Question: How do I get TeamCity to output messages in the build log with Powershell?
I am using TeamCity 7.1.
Here is my Powershell Build Step:
The script is:
'''
write-host "##teamcity[message 'Getting production info']"
if ($LASTEXITCODE -ne 0) {
write-host "##teamcity[message 'Production Remote Not Found: Creating Remote']"
write-host "##teamcity[message 'Pushing to Remote']"
#git push production
} else {
write-host "##teamcity[message 'write-output: Production Remote Found: Pushing to Remote']"
#git push production
}
'''
And the only thing I am getting in the build log is:
'''
[17:02:58]Skip checking for changes - changes are already collected
[17:02:59]Publishing internal artifacts (1s)
[17:03:00][Publishing internal artifacts] Sending build.start.properties.gz file
[17:02:59]Clearing temporary directory: C:\BuildAgent2 empuildTmp
[17:02:59]Checkout directory: C:\BuildAgent2\workHV9b6a04f96908d
[17:02:59]Updating sources: agent side checkout
[17:02:59][Updating sources] VCS Root: Portal Master
[17:02:59][VCS Root: Portal Master] revision: c5c6a9a0d491ee2c64ce98e48b0d67c422237698
[17:02:59][VCS Root: Portal Master] Resetting Portal Master in C:\BuildAgent2\workHV9b6a04f96908d to revision c5c6a9a0d491ee2c64ce98e48b0d67c422237698
[17:02:59]Starting: C:\Windows\sysnative\cmd.exe /c C:\Windows\System32\WindowsPowerShell1.0\powershell.exe -NonInteractive -File C:\BuildAgent2 empuildTmp\powershell1349912883332714566.ps1
[17:02:59]in directory: C:\BuildAgent2\workHV9b6a04f96908d
[17:03:00]
[17:03:00]
[17:03:00]
[17:03:00]Process exited with code 0
[17:03:00]Publishing internal artifacts
[17:03:00][Publishing internal artifacts] Sending build.finish.properties.gz file
[17:03:00]Build finished
'''
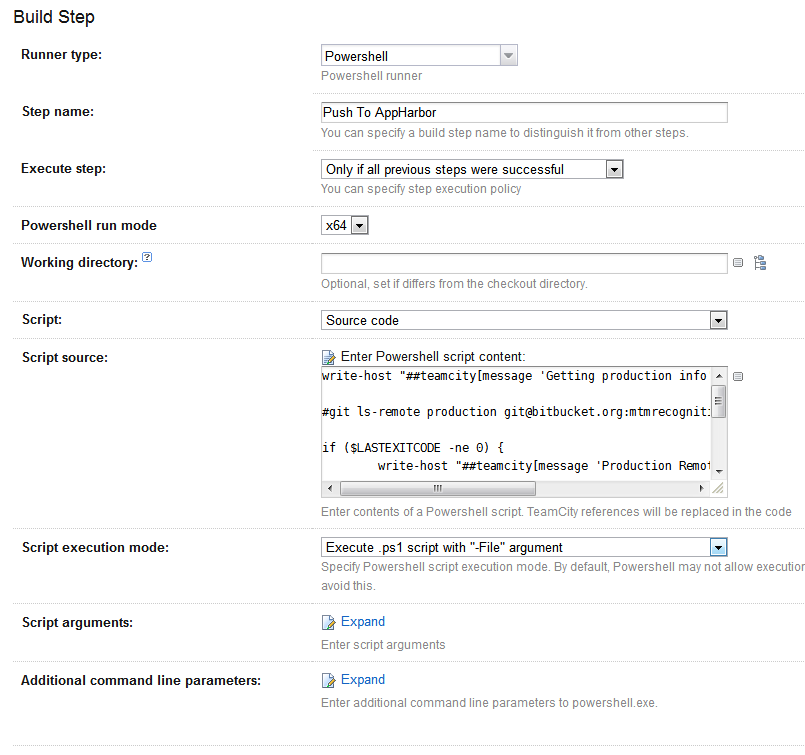
Answer: As described in <URL> "message" service message can have multiple arguments, so you need to specify at least argument 'text': '"##teamcity[message text='Getting production info']"'
Your script will be
'''
write-host "##teamcity[message text='Getting production info']"
if ($LASTEXITCODE -ne 0) {
write-host "##teamcity[message text='Production Remote Not Found: Creating Remote']"
write-host "##teamcity[message text='Pushing to Remote']"
#git push production
} else {
write-host "##teamcity[message text='write-output: Production Remote Found: Pushing to Remote']"
#git push production
}
'''